Question: Back in the days using older versions of Visual Studio and ASP.NET was possible to edit the code while you were debugging it (even with some limitations).
How can I enable edit and continue using ASP.Net/VNext (MVC 6) with VS 2015 RC.
This feature is available? The message that I receive is:

"Changes are not allowed if the project wasn't built when debugging started".
How can I build the project when the debug mode is starting?
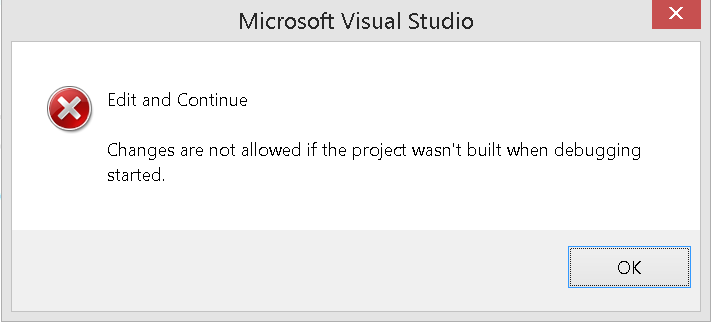
Answer: Edit and Continue does not work for ASP.NET 5 applications at this point in Visual Studio 2015, but it is planned to support it in the final 2015 release.
For more information about VS2015 ENC changes, have a look at this blog entry:
<URL>